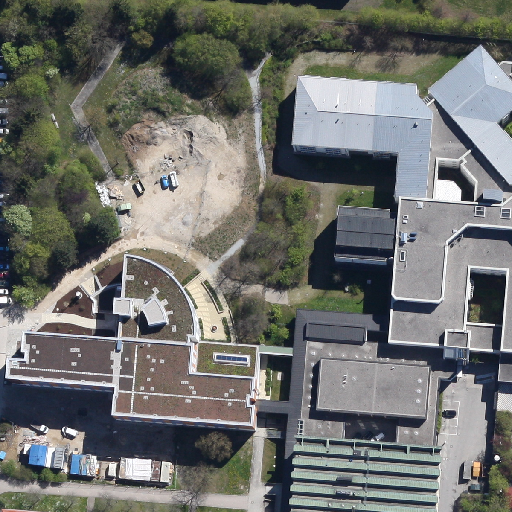
Referring expression: paved road along with tree